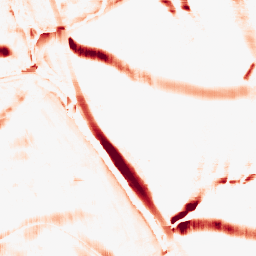
Category: morphological
Decomposition family: morphological_square
Decomposition parameters: operation: opening
size: 20
Upsampling method: quintic
Upsampling parameters: scale: 2
Upsampling scale: 2